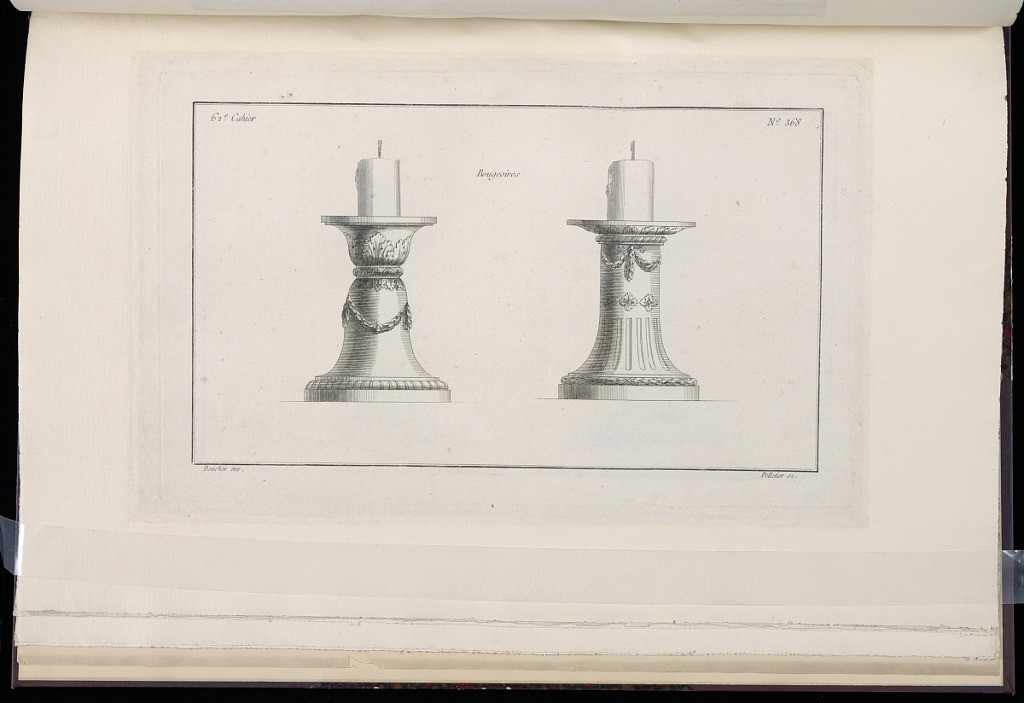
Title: Bougeoires
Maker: Juste-François Boucher, French, 1736 – 1782
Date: ca. 1775
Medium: Engraving on off white laid paper
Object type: Print
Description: Designs for two short candlesticks, decorated with ornament motifs including acanthus leaf, guilloche with rosettes, garland, bound leaf, fluting, ribbon twist. The plate is signed.